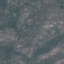
Land use / land cover: HerbaceousVegetation